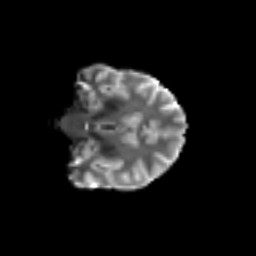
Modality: T2w
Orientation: coronal
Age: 40
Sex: female
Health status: ill
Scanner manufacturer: siemens
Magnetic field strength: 3 T
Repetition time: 8.7 s
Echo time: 0.11 s